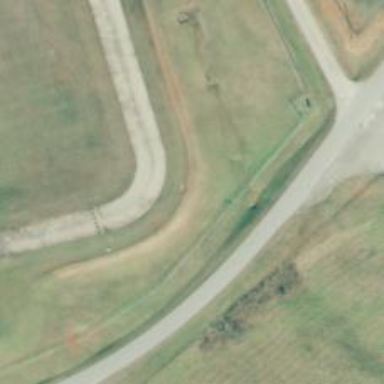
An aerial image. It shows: Image of taxiway at airport.